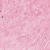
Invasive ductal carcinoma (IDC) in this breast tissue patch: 0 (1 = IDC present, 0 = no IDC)